Question: I have problem removing this title bar/image:

I've tried theme change in manifest file
'''
(android:theme="@android:style/Theme.NoActionBar.Fullscreen"),
'''
and I've tried
'''
this.requestWindowFeature(Window.FEATURE_NO_TITLE);
'''
aswell, but in both ways, my app "stopped working" right after I ran it. Any sugestions?
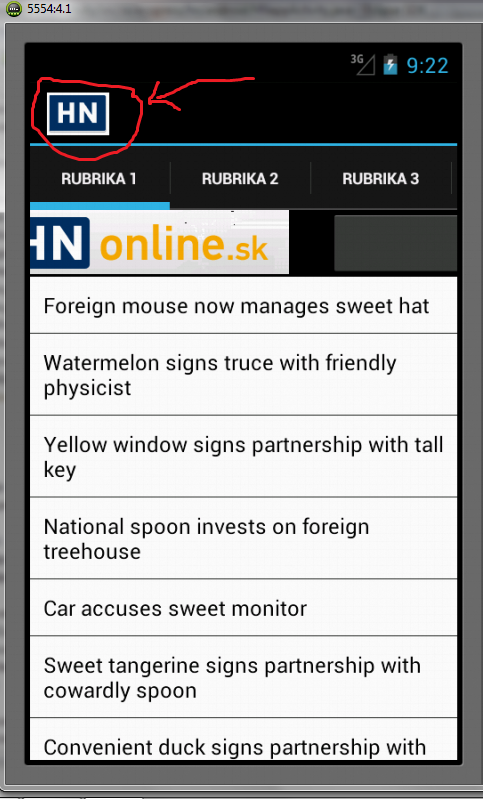
Answer: '''
super.onCreate(savedInstanceState);
requestWindowFeature(Window.FEATURE_NO_TITLE);
getWindow().setFlags(WindowManager.LayoutParams.FLAG_FULLSCREEN,
WindowManager.LayoutParams.FLAG_FULLSCREEN);
setContentView(R.layout.home);
'''